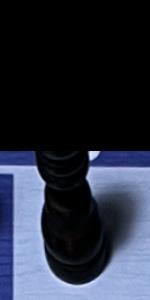
Label: Bishop_Black